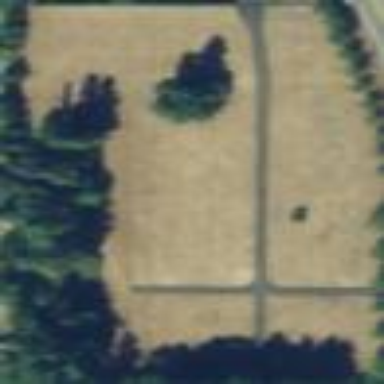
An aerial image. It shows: Cemetery.